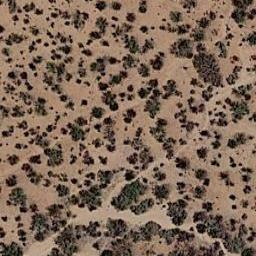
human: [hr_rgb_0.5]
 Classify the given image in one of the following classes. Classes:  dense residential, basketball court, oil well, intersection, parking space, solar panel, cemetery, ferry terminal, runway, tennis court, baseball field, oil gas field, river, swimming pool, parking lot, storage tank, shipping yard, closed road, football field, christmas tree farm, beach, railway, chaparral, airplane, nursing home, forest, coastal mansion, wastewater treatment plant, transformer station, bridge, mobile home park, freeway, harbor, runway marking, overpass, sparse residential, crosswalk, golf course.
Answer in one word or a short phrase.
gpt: chaparral